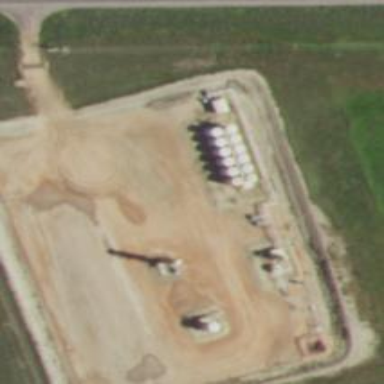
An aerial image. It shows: Storage tank that is man-made.